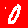
Digit: 0